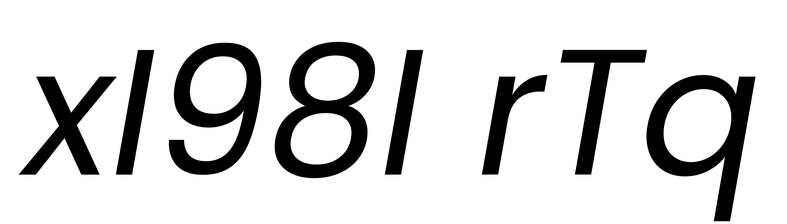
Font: Poppins-Italic